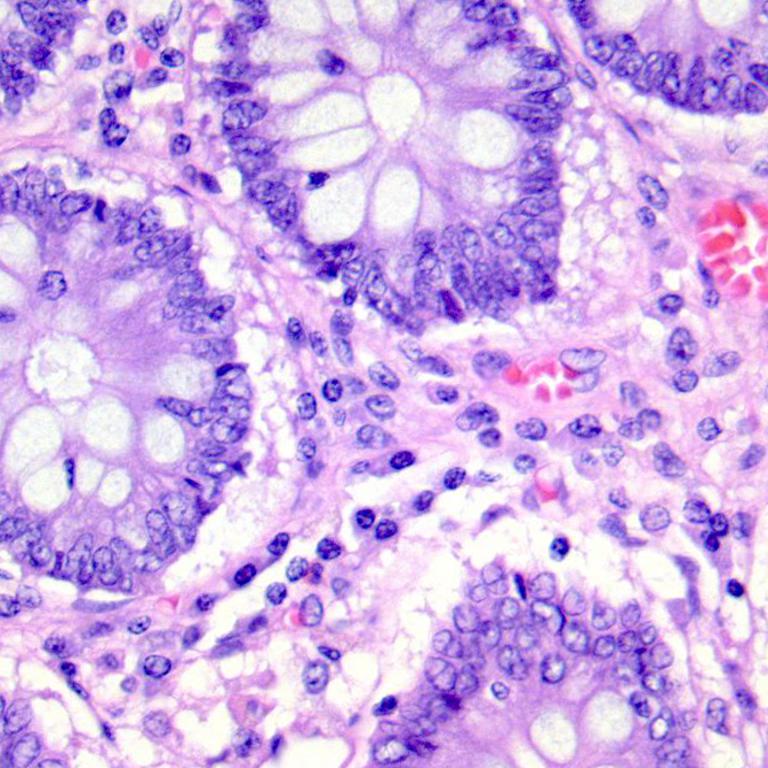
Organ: colon
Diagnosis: benign